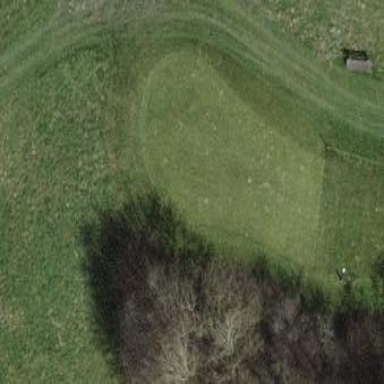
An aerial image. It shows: Golf tee.